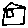
Label: house